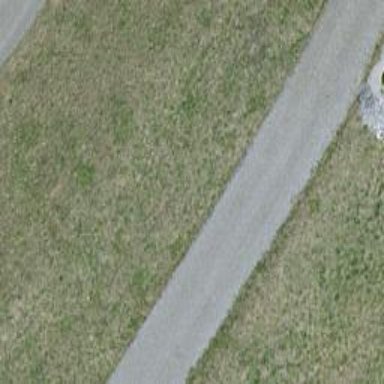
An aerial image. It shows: Track with fine gravel surface graded as grade 2.